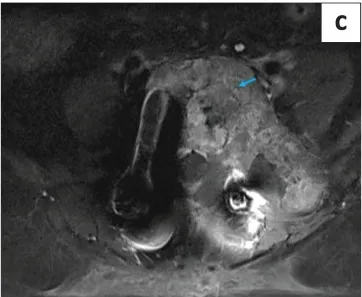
Post-operative MRI Short Tau Inversion Recovery (STIR) coronal, post-contrast T1 Fat Saturated sequence (T1FS) coronal and axial images. (a-c) A persistent expansile lesion is seen involving the body of the L5 vertebra (blue arrow). And heterogeneous post-contrast enhancement on the T1FS sequence.
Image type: radiology (mri)